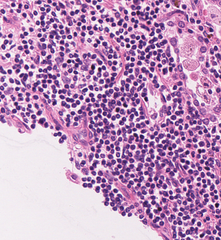
Tumor epithelial tissue: no
Tumor-associated stroma tissue: yes
Normal tissue: no